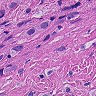
Metastatic tissue present: yes